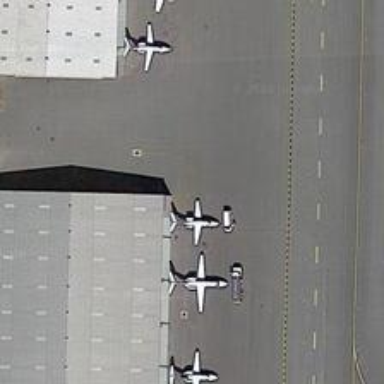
Various are stopped at the terminal buildings near the runway .